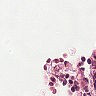
Metastatic tissue present: no